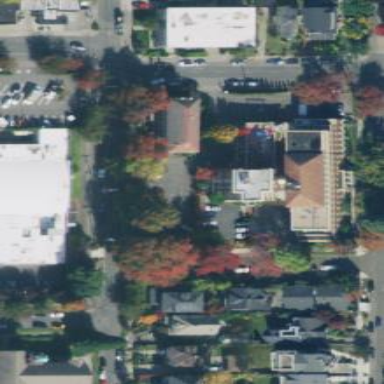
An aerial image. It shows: Building that serves as nursing home.